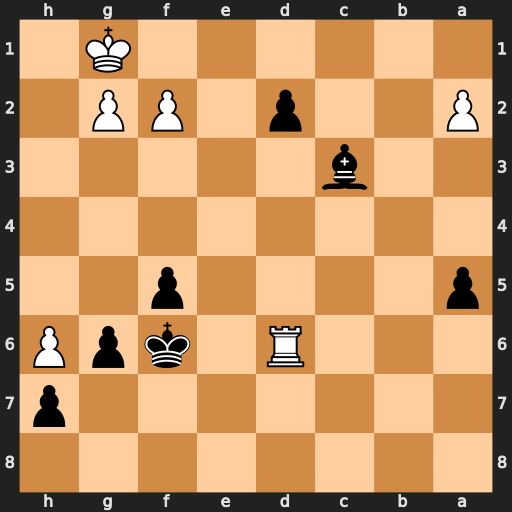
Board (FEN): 8/7p/3R1kpP/p4p2/8/2b5/P2p1PP1/6K1
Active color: b
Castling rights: -
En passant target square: -
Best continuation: Ke5 Rd3 Ke4